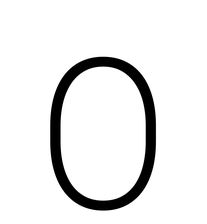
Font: Roboto_Condensed_ExtraLight